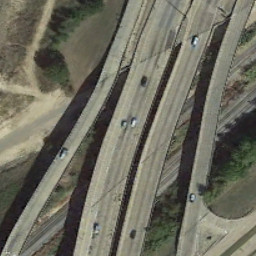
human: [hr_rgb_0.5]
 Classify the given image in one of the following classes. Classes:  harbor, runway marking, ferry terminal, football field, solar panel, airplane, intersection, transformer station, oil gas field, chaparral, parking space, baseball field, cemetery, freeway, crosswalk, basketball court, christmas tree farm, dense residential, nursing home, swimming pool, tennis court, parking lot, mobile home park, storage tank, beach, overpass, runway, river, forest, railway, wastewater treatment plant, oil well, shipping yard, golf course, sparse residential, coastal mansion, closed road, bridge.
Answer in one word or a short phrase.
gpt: overpass